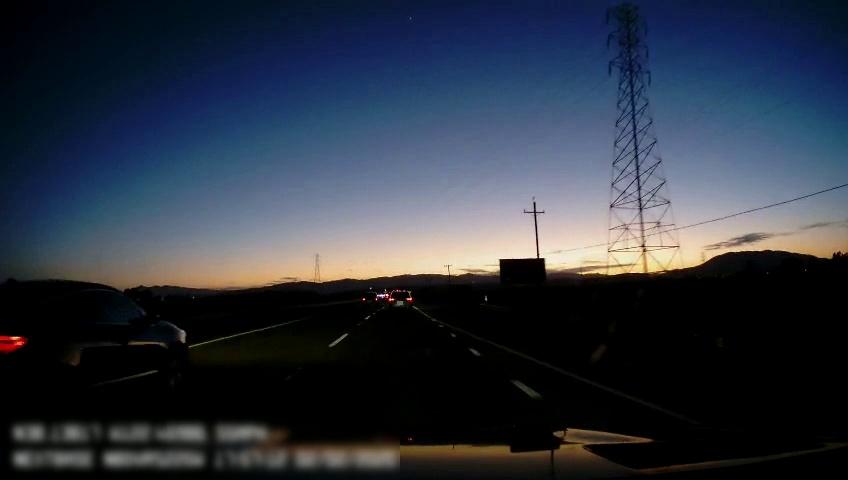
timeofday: Dusk/Dawn/Twilight
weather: Sunny
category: Drivable Space
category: Vehicles | SUV
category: Vehicles | Truck
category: Vehicles | SUV
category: Lanes | Alternate Lane
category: Lanes | Current Lane
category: Lanes | Current Lane
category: Lanes | Alternate Lane